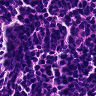
Metastatic tissue present: no